Question: '''
I have following array :
Array
(
[0] => stdClass Object
(
[sbu_name] => DISTRIBUTION CONSULTING
[2016-06-26 TO 2016-07-2] =>
[2016-06-5 TO 2016-06-11] =>
[2016-06-19 TO 2016-06-25] => 57
)
[1] => stdClass Object
(
[sbu_name] => PMC
[2016-06-26 TO 2016-07-2] => 467.25
[2016-06-5 TO 2016-06-11] => 10
[2016-06-19 TO 2016-06-25] =>
)
[2] => stdClass Object
(
[sbu_name] => VAI
[2016-06-26 TO 2016-07-2] =>
[2016-06-5 TO 2016-06-11] =>
[2016-06-19 TO 2016-06-25] =>
)
)
'''
---
I have to print the keys in view of this array i have achieve this using below code
'''
foreach ($collection as $key => $val) {
foreach ($val as $key2 => $newVal) { ?>
<th><?php echo $key2; ?></th>
<?php
}
}
'''
---
but it output shows like this repeating.
I don't want that:

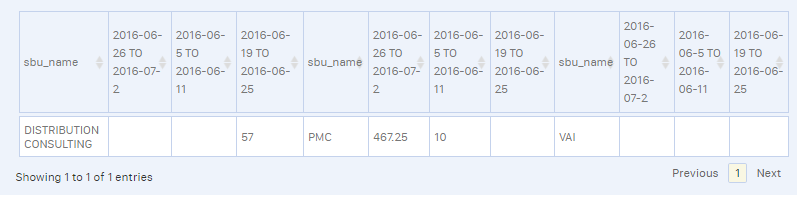
Answer: You're printing the headers multiple times (once per result), you should only do that once:
'''
<table><thead><tr>
<?php
if (is_array($collection) && count($collection) > 0) {
$val = current($collection);
foreach ((array)$val as $key2 => $newVal) { ?>
<th><?php echo $key2; ?></th>
<?php
}
}?>
</tr></thead>
<tbody>
<?php
foreach ($collection as $key => $val) { ?>
<tr>
<?php
foreach ($val as $key2 => $newVal) { ?>
<td><?php echo $newVal; ?></th>
<?php } ?>
</tr>
<?php
} ?>
</tbody>
</table>
'''